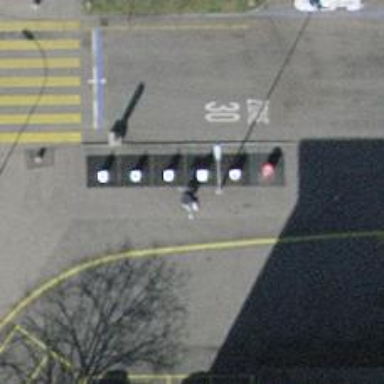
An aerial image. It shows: Recycling container for recycling.